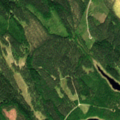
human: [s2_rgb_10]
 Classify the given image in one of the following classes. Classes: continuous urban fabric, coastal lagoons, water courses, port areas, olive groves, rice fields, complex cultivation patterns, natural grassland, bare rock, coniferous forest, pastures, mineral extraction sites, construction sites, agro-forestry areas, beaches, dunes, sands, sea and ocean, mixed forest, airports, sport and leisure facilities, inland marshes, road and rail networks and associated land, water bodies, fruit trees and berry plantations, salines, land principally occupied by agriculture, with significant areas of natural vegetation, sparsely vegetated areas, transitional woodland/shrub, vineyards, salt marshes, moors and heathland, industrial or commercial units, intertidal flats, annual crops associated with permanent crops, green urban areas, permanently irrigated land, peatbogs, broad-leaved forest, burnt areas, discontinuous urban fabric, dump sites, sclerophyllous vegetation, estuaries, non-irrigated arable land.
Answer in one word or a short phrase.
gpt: coniferous forest, mixed forest